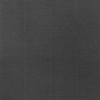
Label: dusty